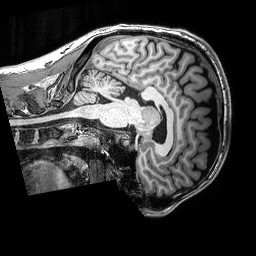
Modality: T1w
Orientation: sagittal
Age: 27
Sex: male